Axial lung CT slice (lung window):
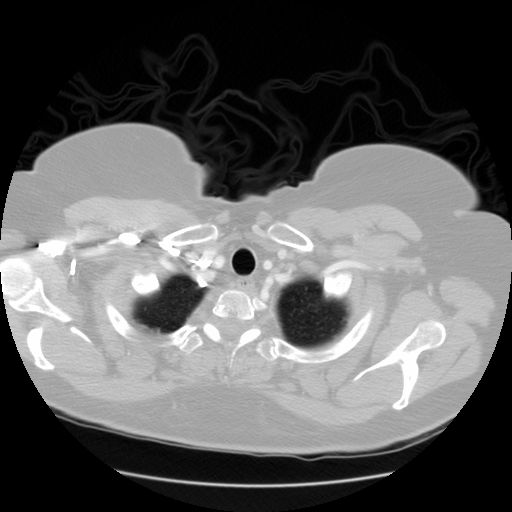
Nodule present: no